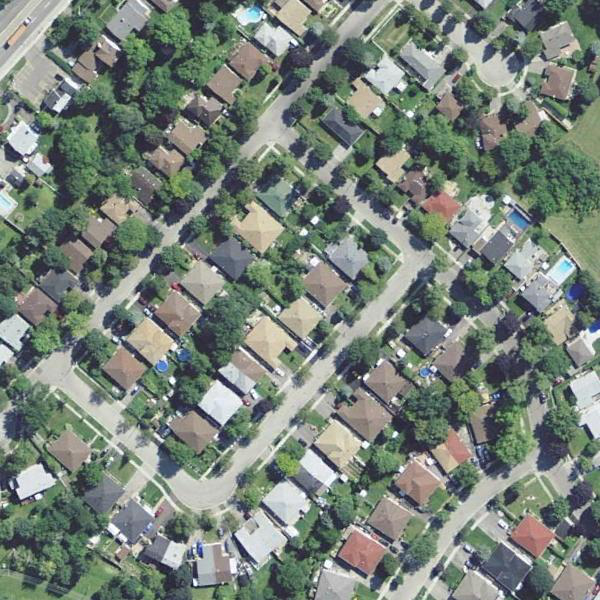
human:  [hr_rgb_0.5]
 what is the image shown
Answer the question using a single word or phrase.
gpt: dense residential